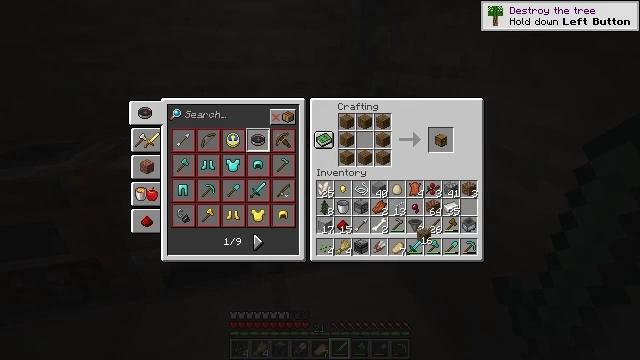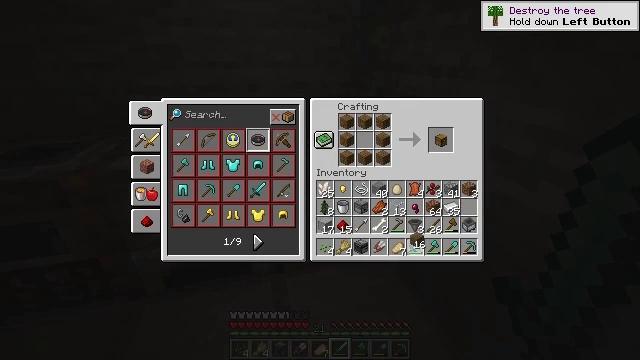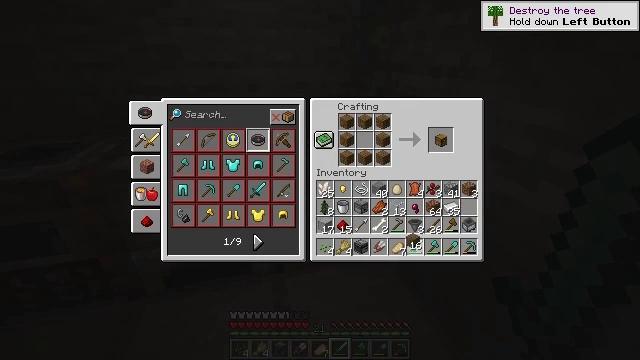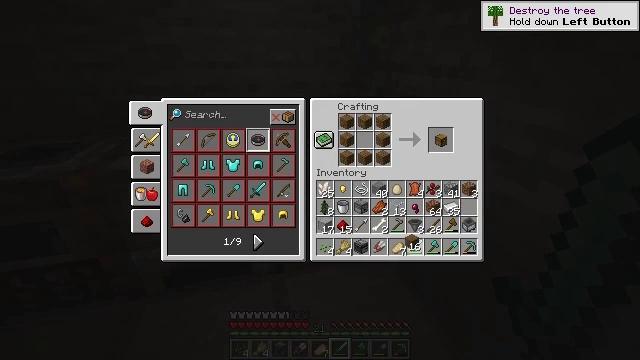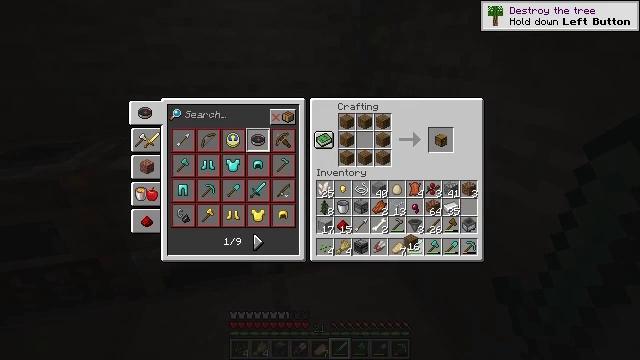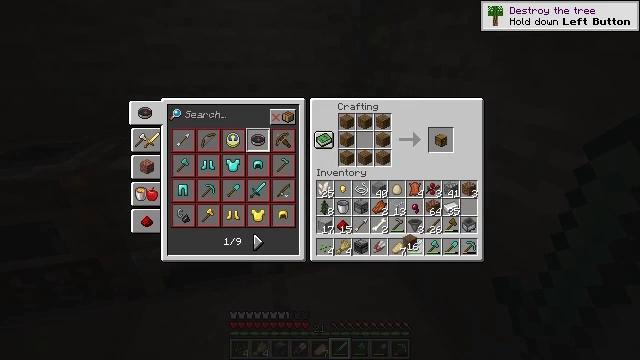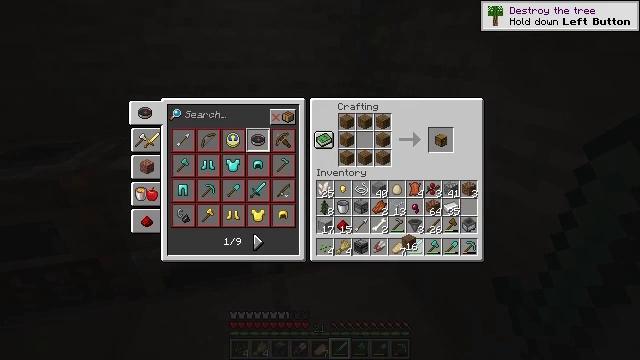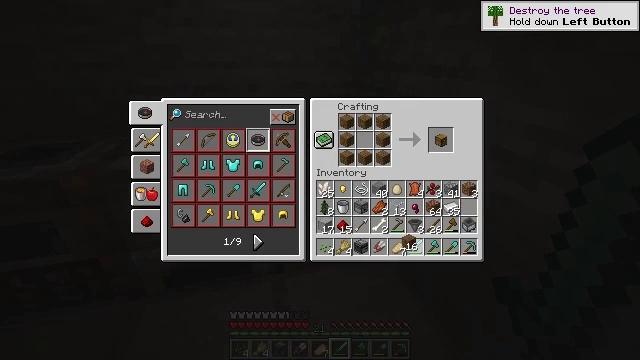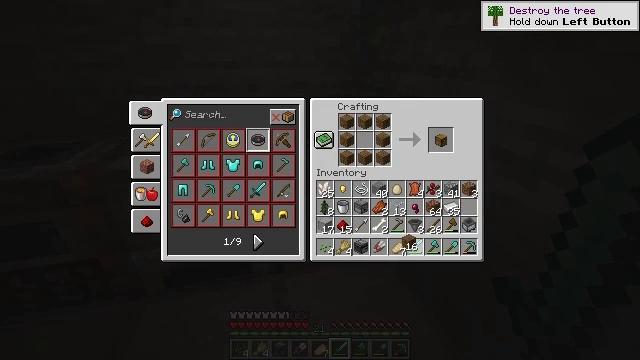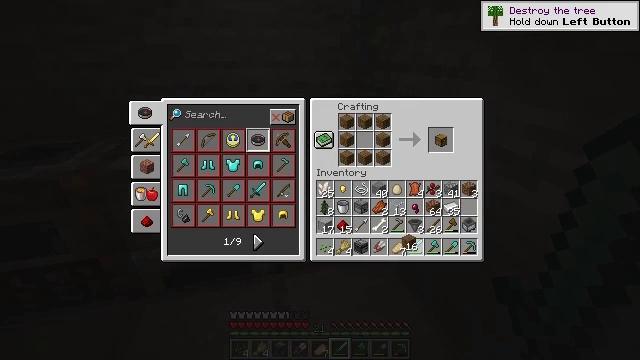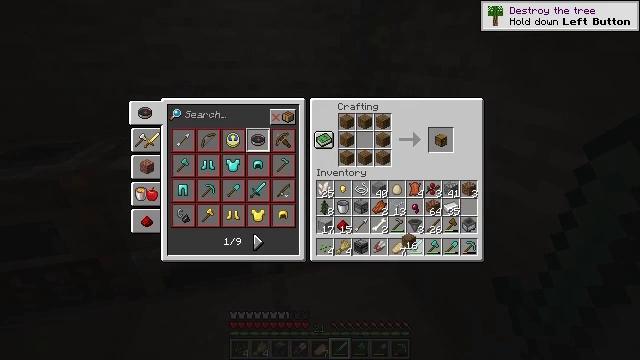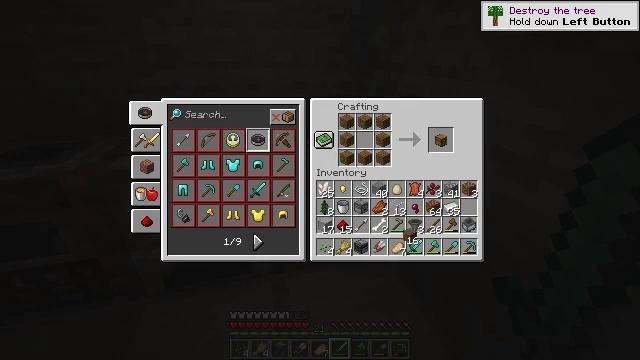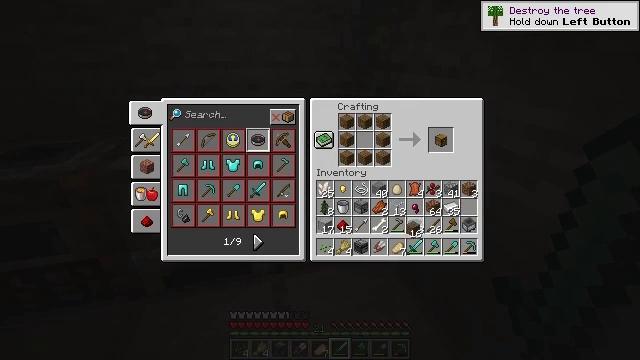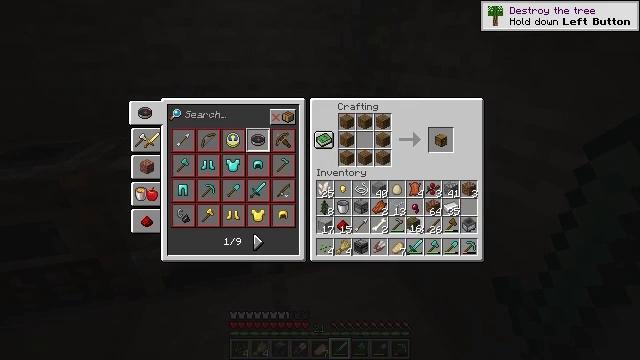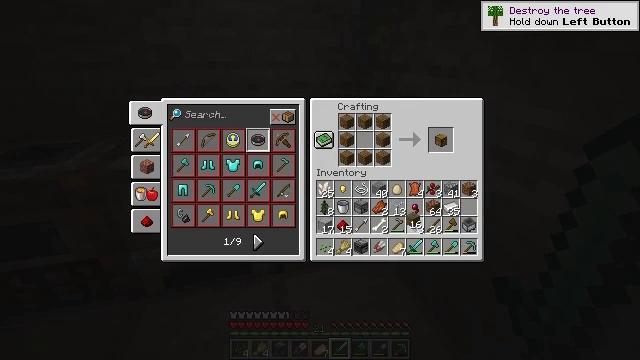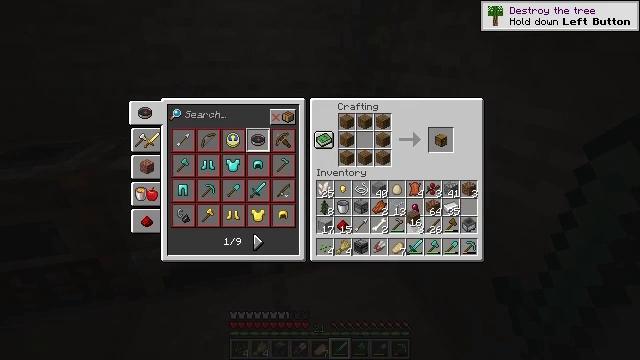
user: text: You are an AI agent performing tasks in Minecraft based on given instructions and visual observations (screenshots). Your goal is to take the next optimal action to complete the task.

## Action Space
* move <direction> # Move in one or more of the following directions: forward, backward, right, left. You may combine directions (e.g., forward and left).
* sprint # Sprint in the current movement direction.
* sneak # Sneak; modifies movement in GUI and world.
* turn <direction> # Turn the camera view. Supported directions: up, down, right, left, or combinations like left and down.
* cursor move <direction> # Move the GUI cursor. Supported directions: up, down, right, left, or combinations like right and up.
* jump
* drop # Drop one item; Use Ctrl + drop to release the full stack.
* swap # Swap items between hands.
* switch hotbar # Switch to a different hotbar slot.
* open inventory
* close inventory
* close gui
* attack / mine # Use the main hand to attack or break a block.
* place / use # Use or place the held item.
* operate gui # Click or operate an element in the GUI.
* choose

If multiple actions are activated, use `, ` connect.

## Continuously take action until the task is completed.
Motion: motion action
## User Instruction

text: Remove a stone hoe from the inventory.
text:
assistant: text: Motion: turn left
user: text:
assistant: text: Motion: no_op
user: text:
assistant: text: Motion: no_op
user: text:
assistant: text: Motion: no_op
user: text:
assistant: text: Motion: no_op
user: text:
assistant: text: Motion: no_op
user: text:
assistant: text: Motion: no_op
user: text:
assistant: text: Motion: no_op
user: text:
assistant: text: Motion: no_op
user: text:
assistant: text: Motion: no_op
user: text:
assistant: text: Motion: no_op
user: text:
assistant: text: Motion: no_op
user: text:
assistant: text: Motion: no_op
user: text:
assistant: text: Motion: no_op
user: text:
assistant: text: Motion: no_op
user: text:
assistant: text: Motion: no_op
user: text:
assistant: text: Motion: no_op
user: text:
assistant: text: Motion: no_op
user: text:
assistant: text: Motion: no_op
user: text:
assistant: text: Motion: no_op
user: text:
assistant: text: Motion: no_op
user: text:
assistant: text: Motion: no_op
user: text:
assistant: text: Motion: no_op
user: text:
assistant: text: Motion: no_op
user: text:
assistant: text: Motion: attack / mine
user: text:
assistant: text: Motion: attack / mine
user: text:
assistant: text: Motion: turn left and down
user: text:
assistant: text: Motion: turn left and down
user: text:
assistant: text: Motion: turn left and down
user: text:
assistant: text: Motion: turn left and down